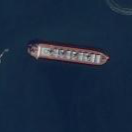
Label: civil